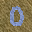
Label: 0